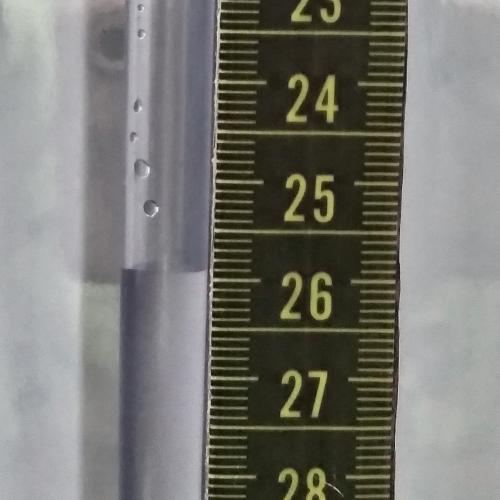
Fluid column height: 25.9 cm